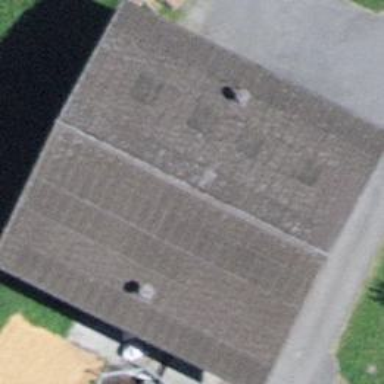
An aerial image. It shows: Barn.